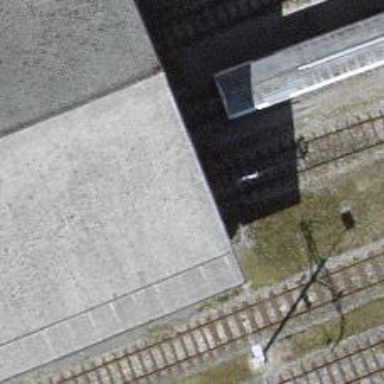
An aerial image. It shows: Rail yard with electrified contact lines for the railway.